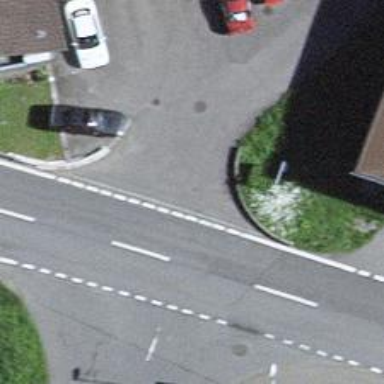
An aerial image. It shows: Secondary road with asphalt surface.